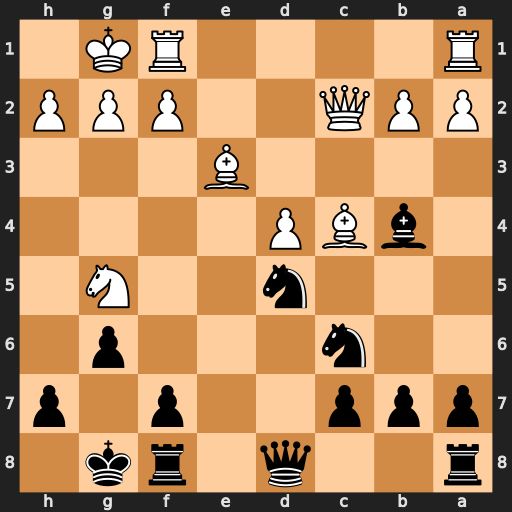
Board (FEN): r2q1rk1/ppp2p1p/2n3p1/3n2N1/1bBP4/4B3/PPQ2PPP/R4RK1
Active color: b
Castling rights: -
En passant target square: -
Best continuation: Nxe3 Nxf7 Nxc2